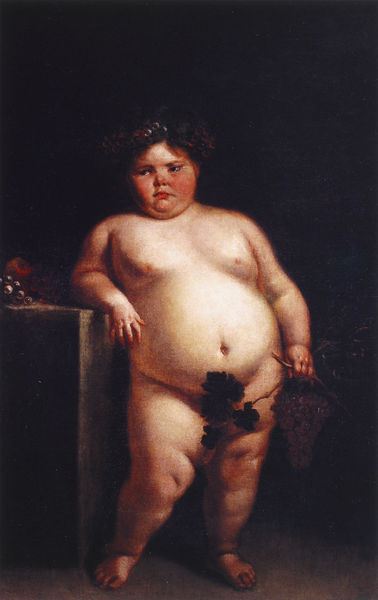
Titel: Die nackte Mißgestalt
Künstler: Juan Carreno
Institution: Madrid, Museo del Prado
Schlagwörter: akt, dunkel, gemälde, nackt, schatten, finger, holz, licht, schwarz, tisch, obst, rot, gesicht, sockel, hände, porträt, boden, haare, kind, blatt, locken, traurig, früchte, trauben, apfel, wein, dick, nabel, bauch, junge, fett, knabe, doppelkinn, bacchus, zwerg, traube, weintraube, standbein, rebe, reben, weinrebe, speck, unglücklich, oden, korpulent, übergewichtig, dickes kind, knabe blatt dick